Interaction volume radius: 5 \u00c5
Interaction volume height: 15 \u00c5
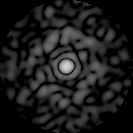
Disorder parameter: 0.8011